Field crop: maize
Growth stage: 1
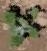
Species: chenopodium